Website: bh-photo
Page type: payment
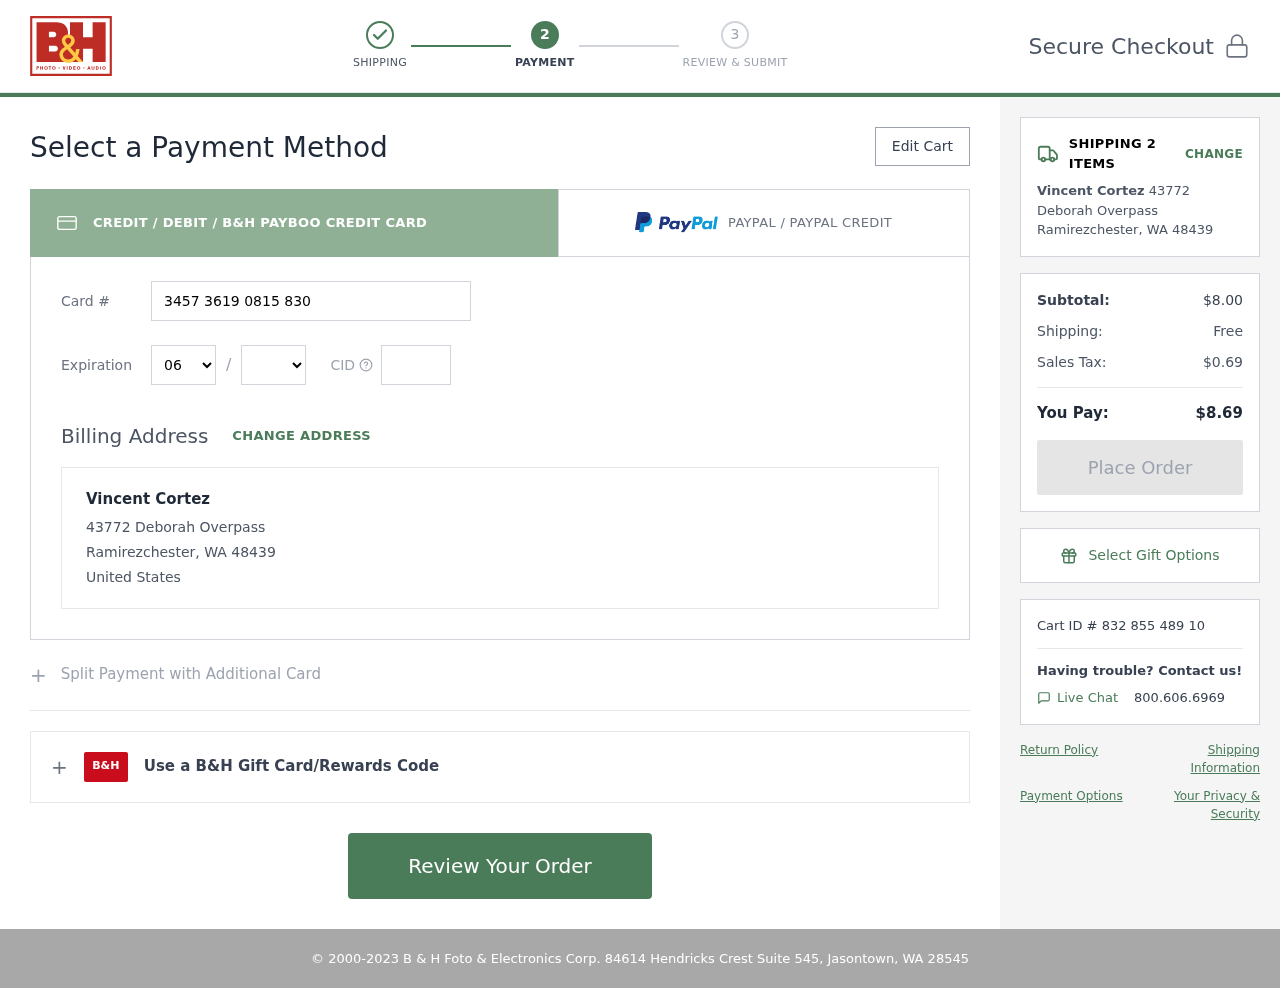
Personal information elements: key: PII_CARD_CVV
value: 3587
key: PII_CARD_EXPIRY_MONTH
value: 06
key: PII_CARD_EXPIRY_YEAR
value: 26
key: PII_CARD_NUMBER
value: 3457 3619 0815 830
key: PII_CITY_STATE_ZIP
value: Ramirezchester, WA 48439
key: PII_COUNTRY
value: United States
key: PII_FULLNAME
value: Vincent Cortez
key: PII_STREET
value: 43772 Deborah Overpass
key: PII_FULLNAME2
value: Vincent Cortez
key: PII_CITY
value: Ramirezchester
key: PII_STATE_ABBR
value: WA
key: PII_POSTCODE
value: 48439
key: PII_POSTCODE_FULL
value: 48439
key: PII_CITY_STATE
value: Ramirezchester, WA
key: PII_POSTCODE_NUMERIC
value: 48439
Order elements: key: ORDER_NUM_ITEMS
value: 2
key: ORDER_SUBTOTAL
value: $8.00
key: ORDER_SHIPPING_COST
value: Free
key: ORDER_TAX
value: $0.69
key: ORDER_TOTAL
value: $8.69
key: ORDER_ID
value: Cart ID # 832 855 489 10